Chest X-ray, AP view. Patient: 50 years old, sex M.
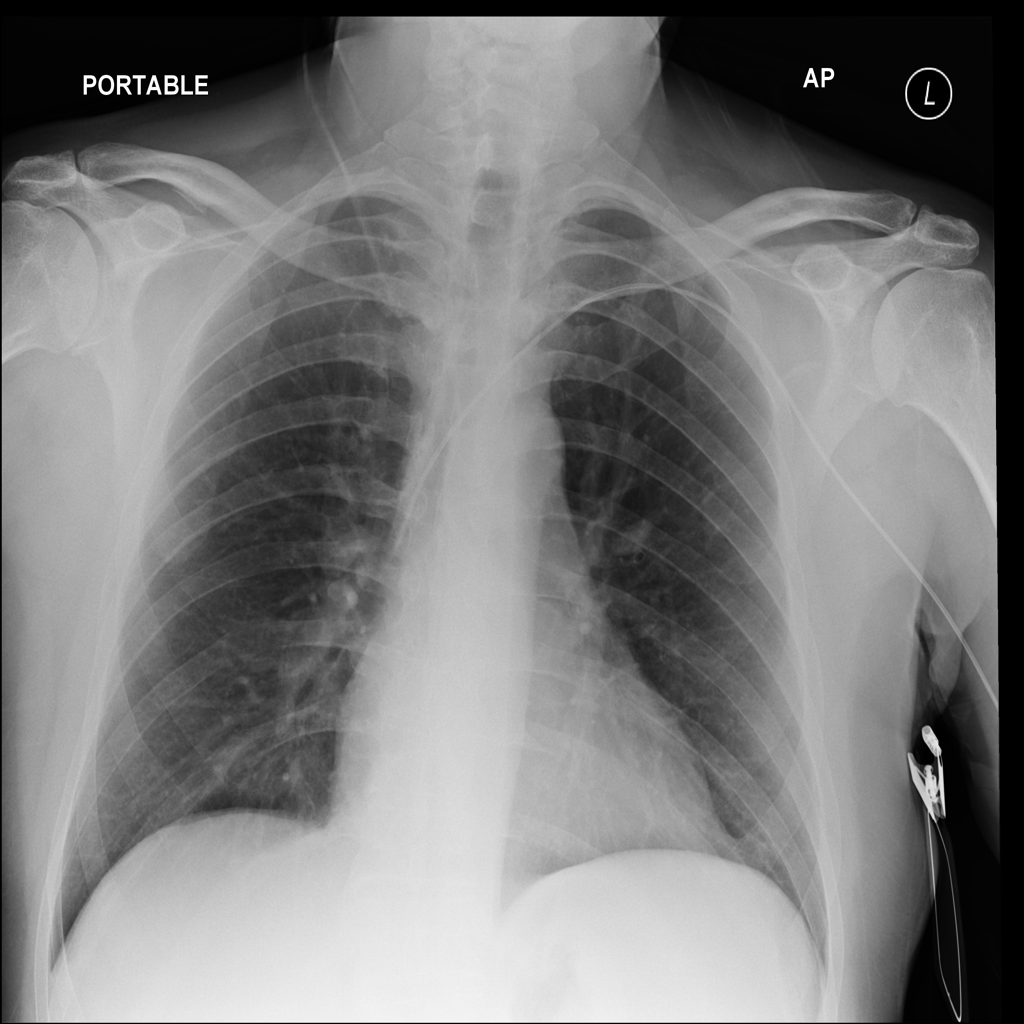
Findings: No Finding